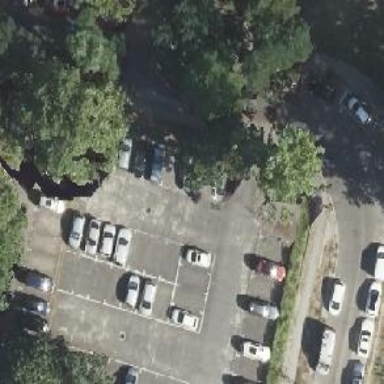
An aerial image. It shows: Parking aisle designated as service road.